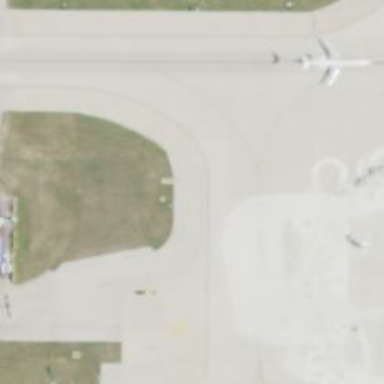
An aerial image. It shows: View of taxiway at the airport.